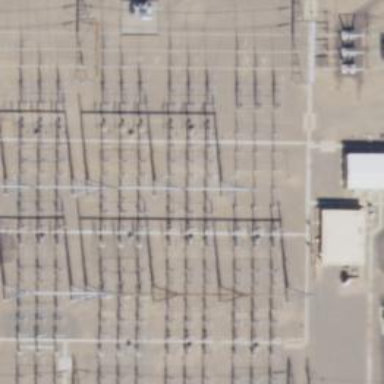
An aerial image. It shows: Switch used for power control.